Fundus camera: zeiss
Shooting center: midpoint
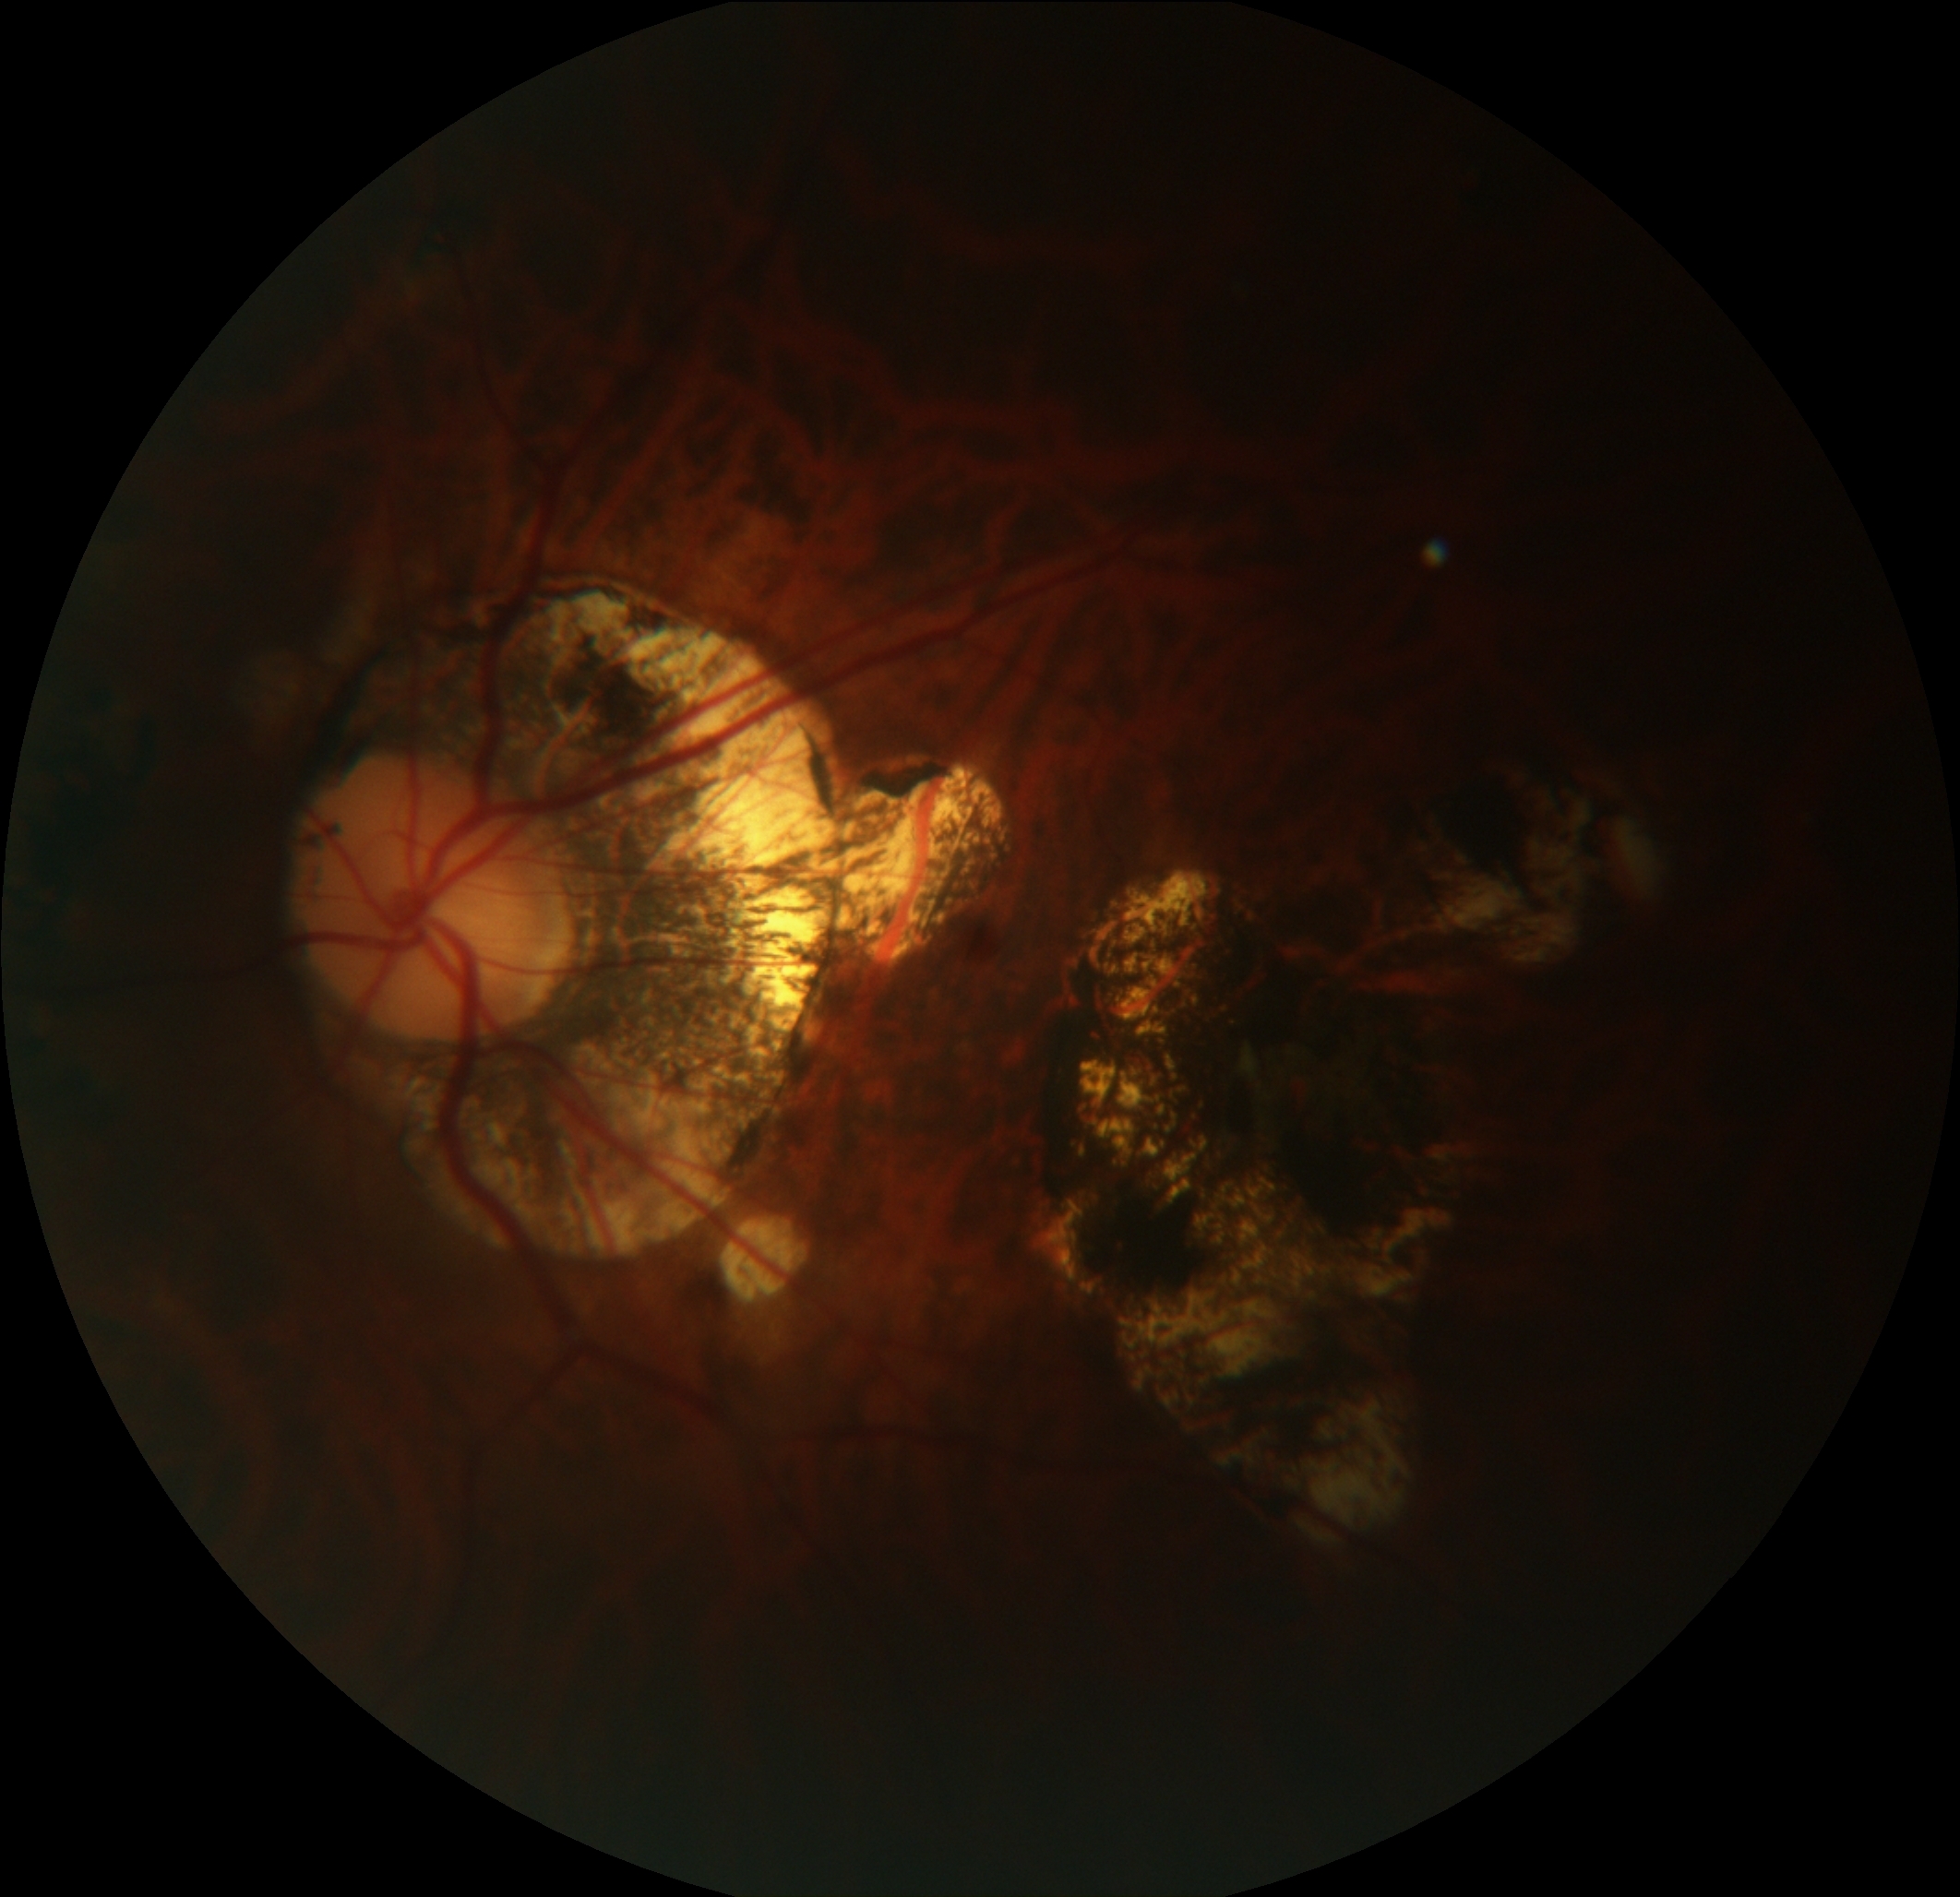
Pathologic myopia: yes
Patchy retinal atrophy: present
Retinal detachment: absent